Interaction volume radius: 5 \u00c5
Interaction volume height: 25 \u00c5
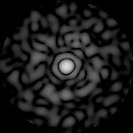
Disorder parameter: 0.842